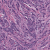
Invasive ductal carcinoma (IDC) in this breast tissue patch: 1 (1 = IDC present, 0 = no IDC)